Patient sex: M
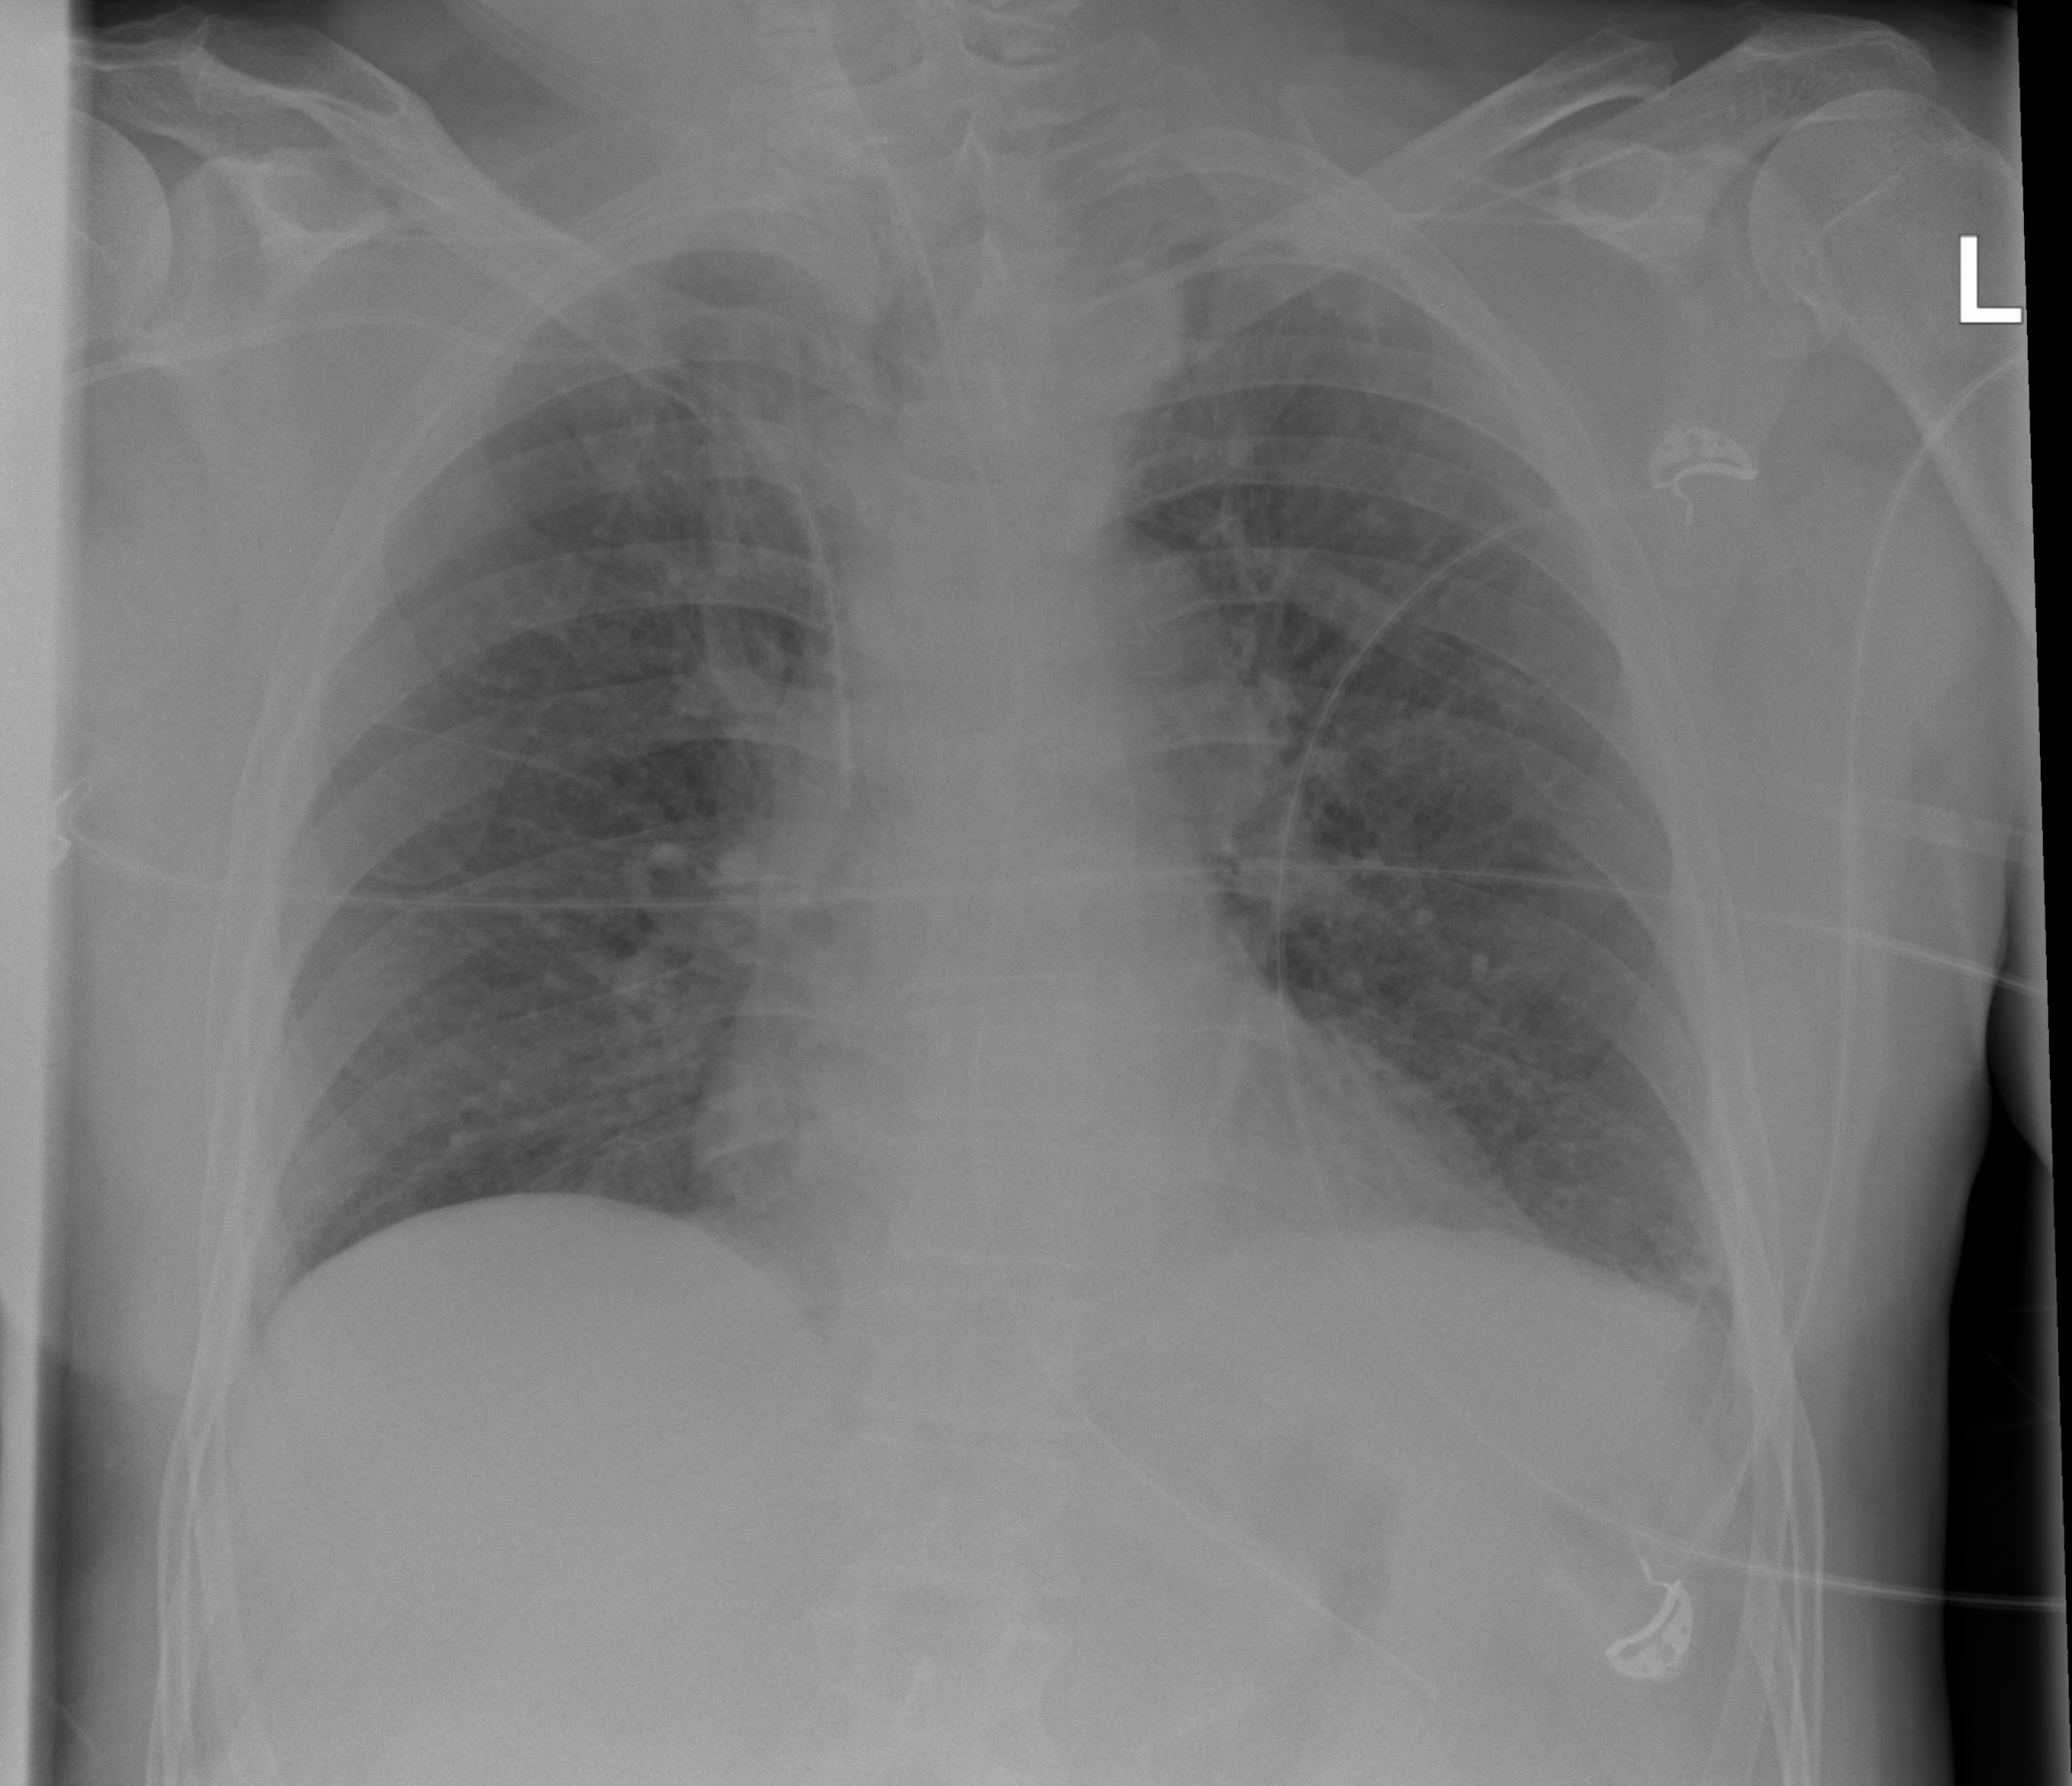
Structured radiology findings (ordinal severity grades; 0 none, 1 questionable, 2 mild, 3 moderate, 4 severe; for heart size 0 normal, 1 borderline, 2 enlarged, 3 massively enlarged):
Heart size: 0
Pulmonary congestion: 2
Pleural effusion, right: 0
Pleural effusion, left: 0
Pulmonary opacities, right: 0
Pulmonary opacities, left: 0
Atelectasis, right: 0
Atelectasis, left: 0